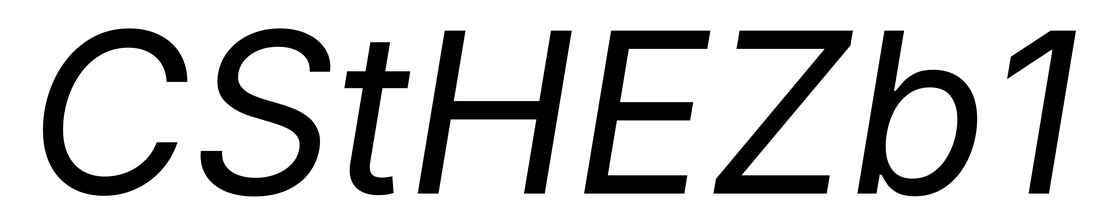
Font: Inter-Italic_Italic